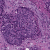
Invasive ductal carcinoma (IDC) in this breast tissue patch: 1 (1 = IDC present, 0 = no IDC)